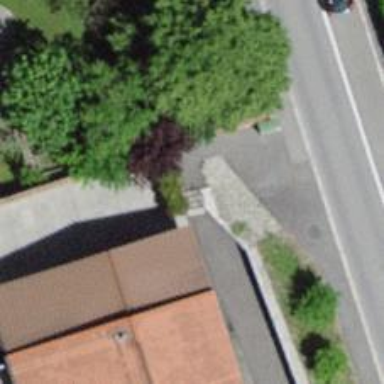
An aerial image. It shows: Road with steps.